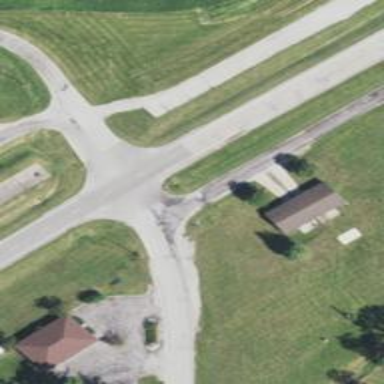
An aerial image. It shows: Road with stop sign.